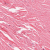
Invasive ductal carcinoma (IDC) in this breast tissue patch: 0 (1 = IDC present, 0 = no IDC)